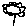
Label: flower